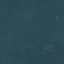
Label: Forest